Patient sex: F
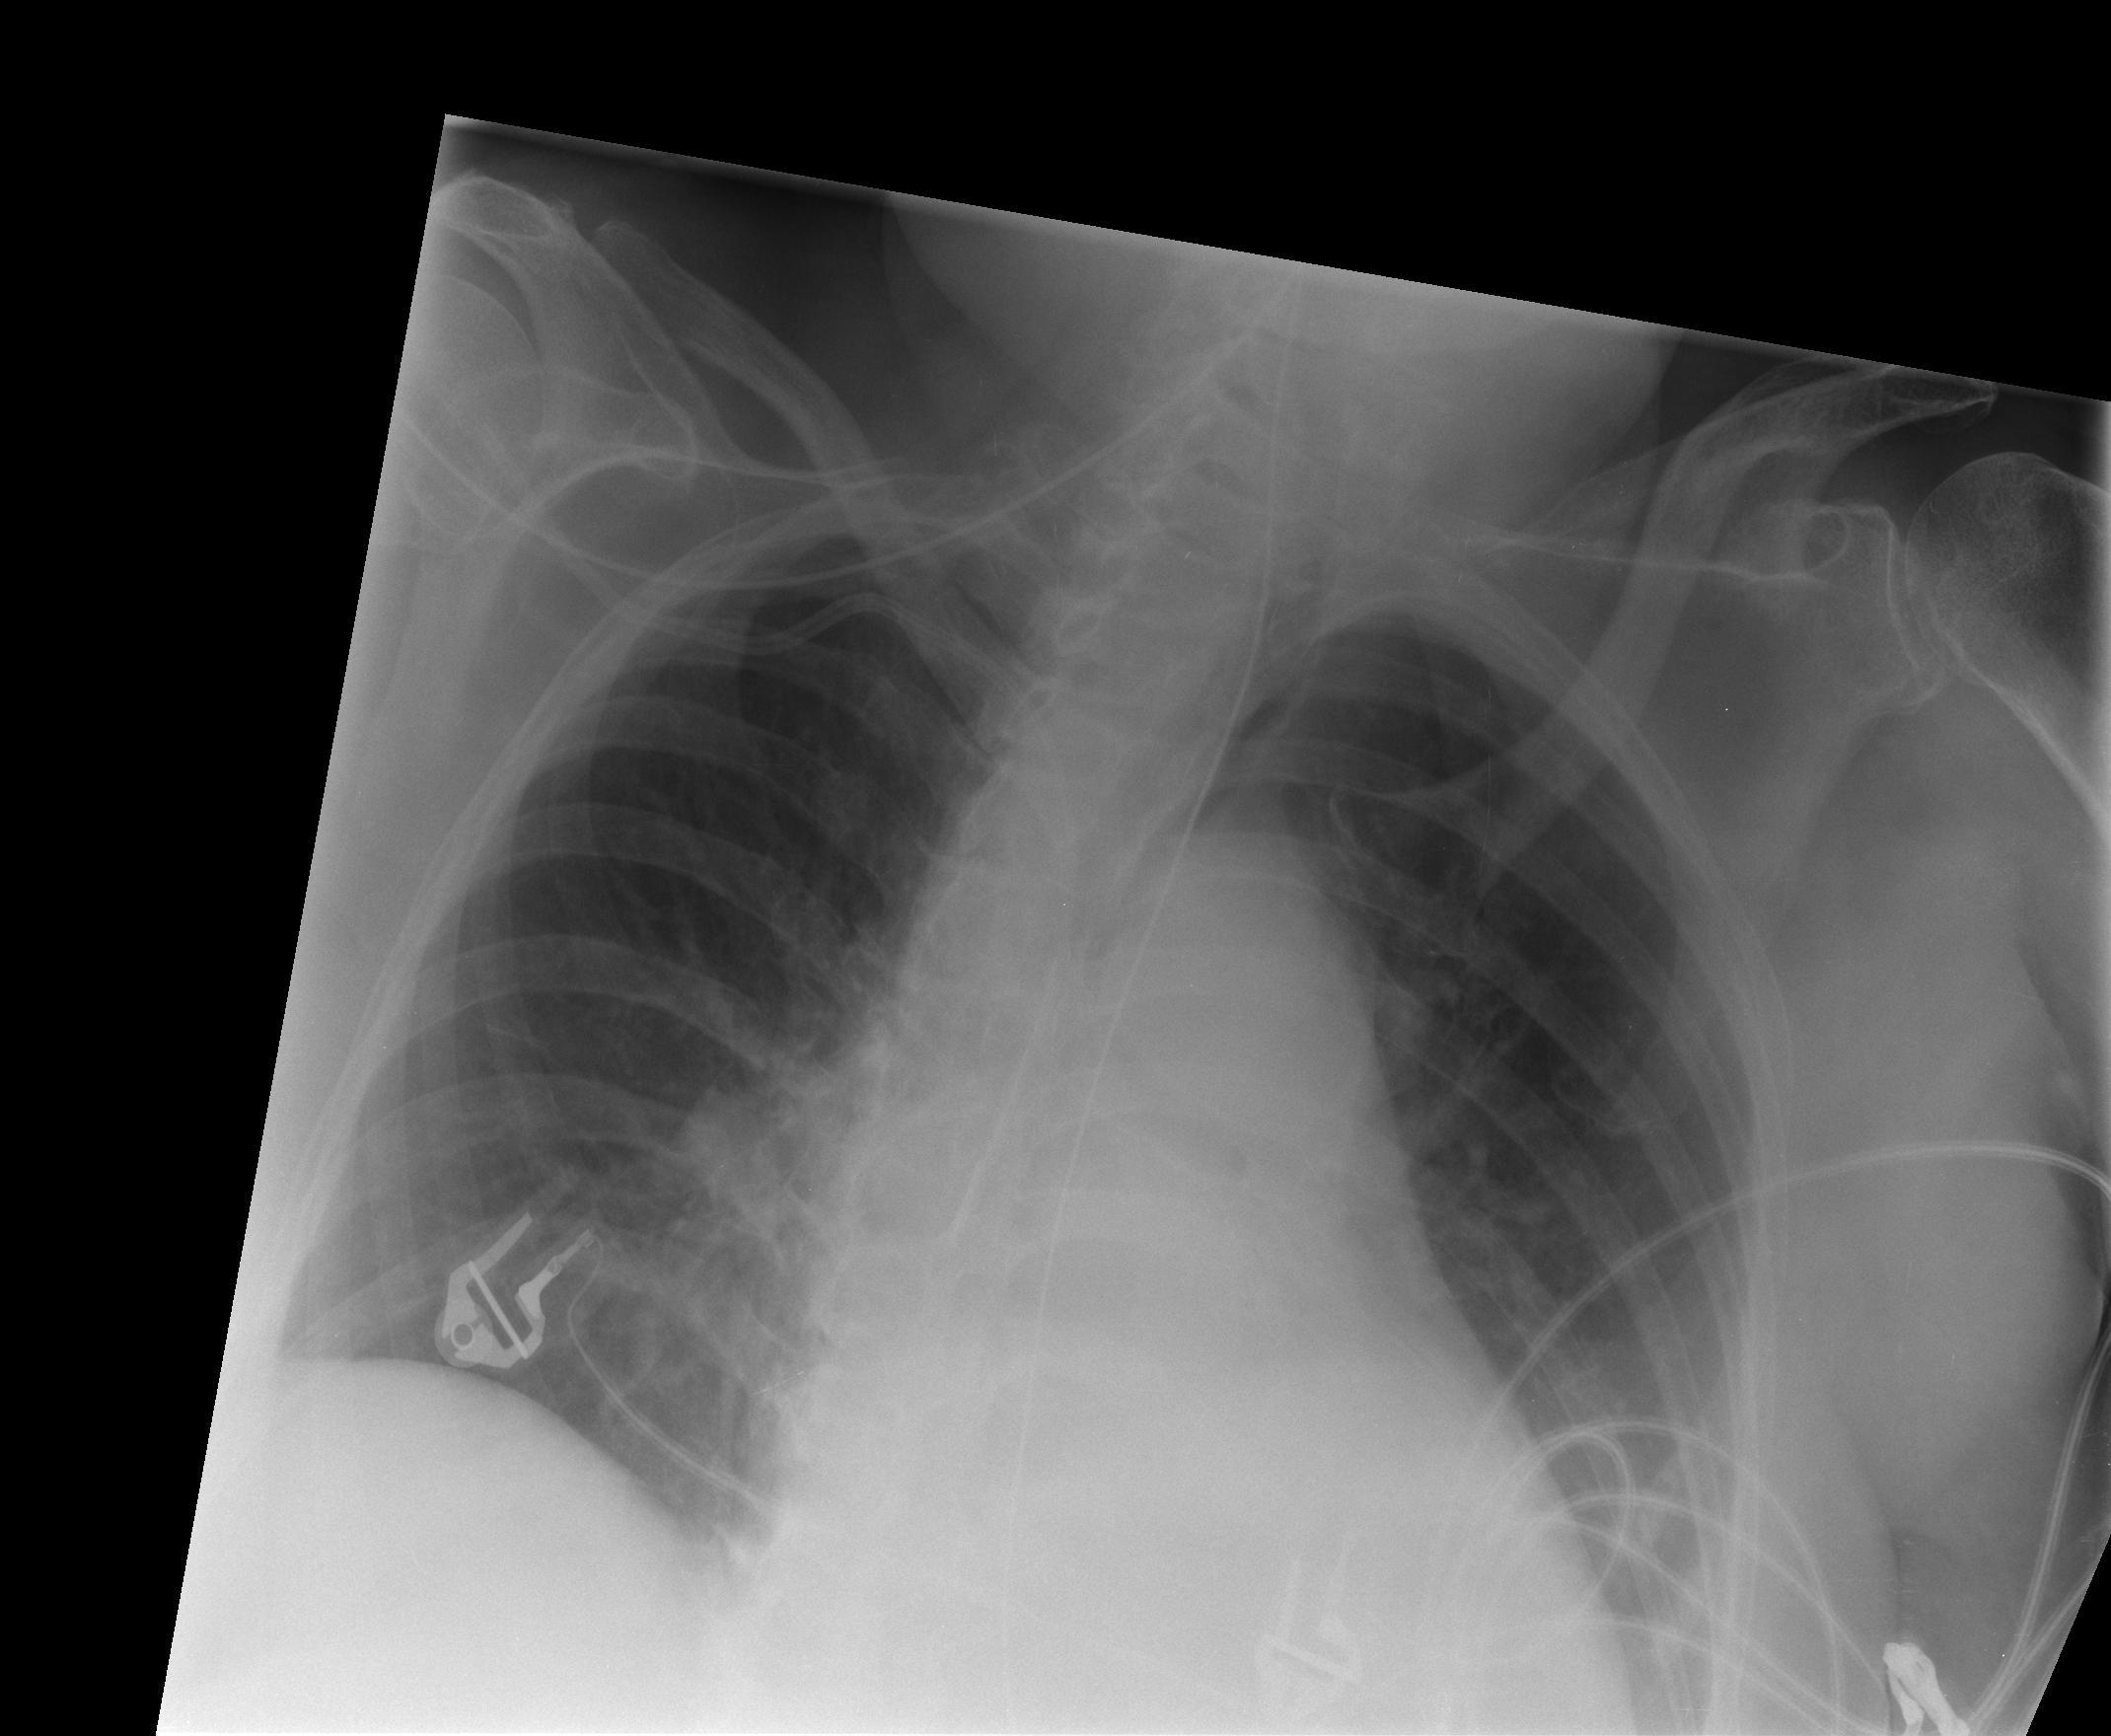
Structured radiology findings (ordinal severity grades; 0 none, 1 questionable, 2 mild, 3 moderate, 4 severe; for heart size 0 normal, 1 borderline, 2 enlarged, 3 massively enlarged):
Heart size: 2
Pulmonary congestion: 1
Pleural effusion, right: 0
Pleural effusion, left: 1
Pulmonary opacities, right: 0
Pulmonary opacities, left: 0
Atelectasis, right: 2
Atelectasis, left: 2